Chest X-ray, PA view. Patient: 41 years old, sex M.
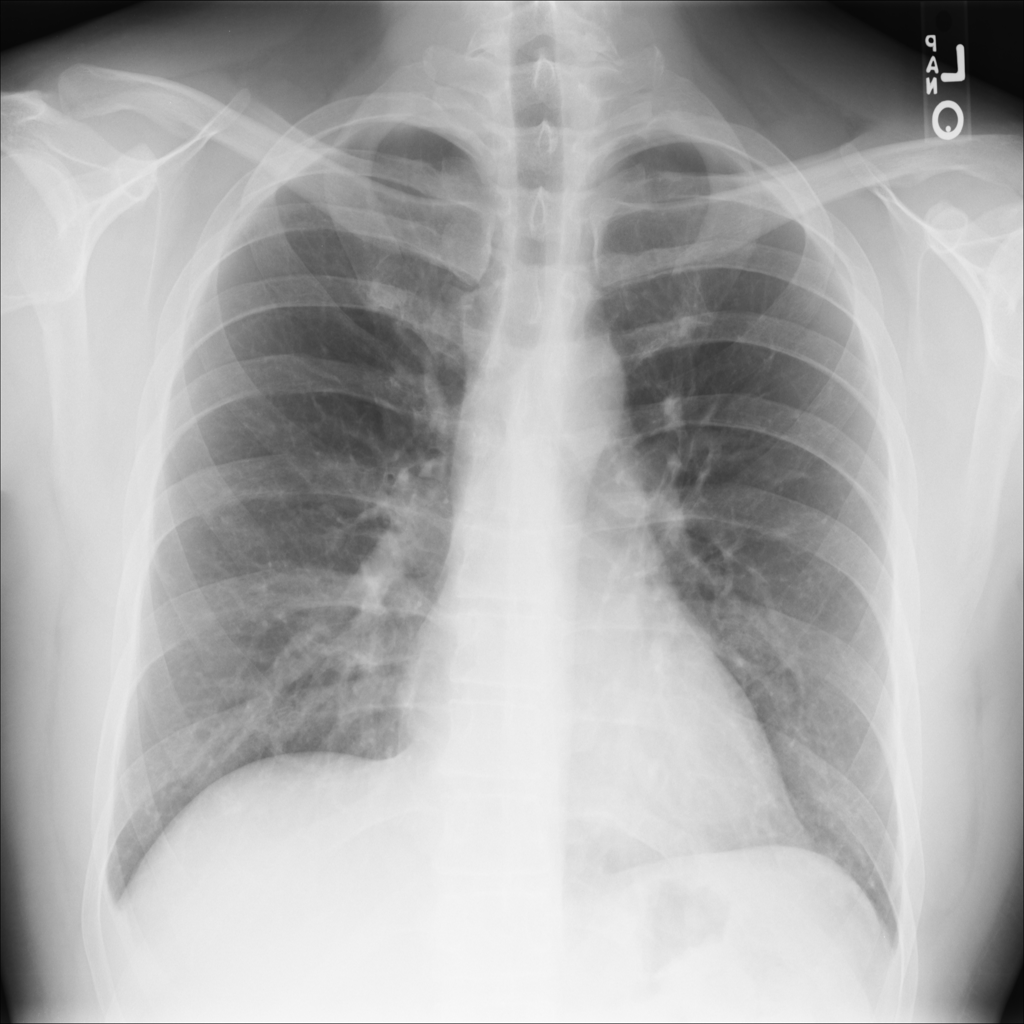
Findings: No Finding